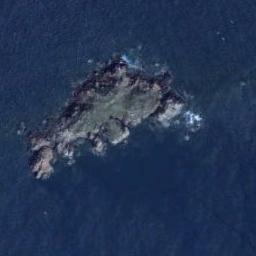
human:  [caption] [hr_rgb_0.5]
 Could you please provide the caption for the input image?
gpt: The land on the island is uneven .

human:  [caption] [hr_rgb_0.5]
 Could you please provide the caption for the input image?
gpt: Islands are like busts of people .

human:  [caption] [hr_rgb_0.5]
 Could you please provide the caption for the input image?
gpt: The stone island is surrounded by deep blue waters .

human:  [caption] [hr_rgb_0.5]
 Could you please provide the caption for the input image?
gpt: The irregularly shaped yellow-brown island is surrounded by blue water with a few green plants on the island .

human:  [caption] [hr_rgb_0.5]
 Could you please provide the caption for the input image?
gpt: There are some brown mountains on the island in a blue sea .